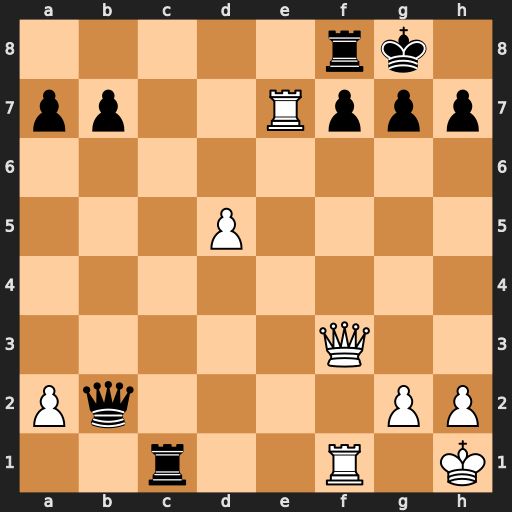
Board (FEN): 5rk1/pp2Rppp/8/3P4/8/5Q2/Pq4PP/2r2R1K
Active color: w
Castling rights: -
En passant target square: -
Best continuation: Qxf7+ Rxf7 Re8+ Rf8 Rxf8#